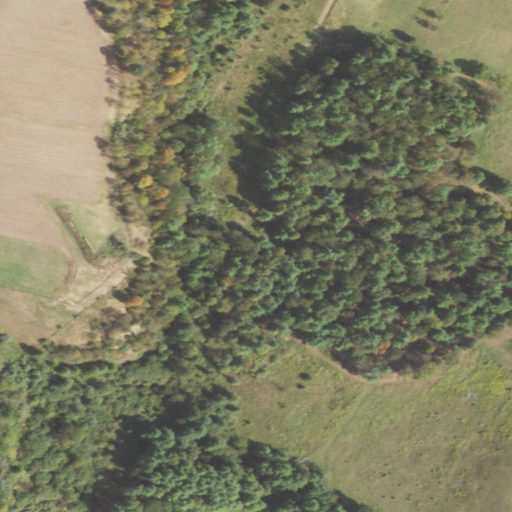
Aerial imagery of valley in Pennsylvania named Chestnut Bridge Hollow containing pasture, mixed forest, deciduous forest, evergreen forest, and medium intensity development